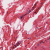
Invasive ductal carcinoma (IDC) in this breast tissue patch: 0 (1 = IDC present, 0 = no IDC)